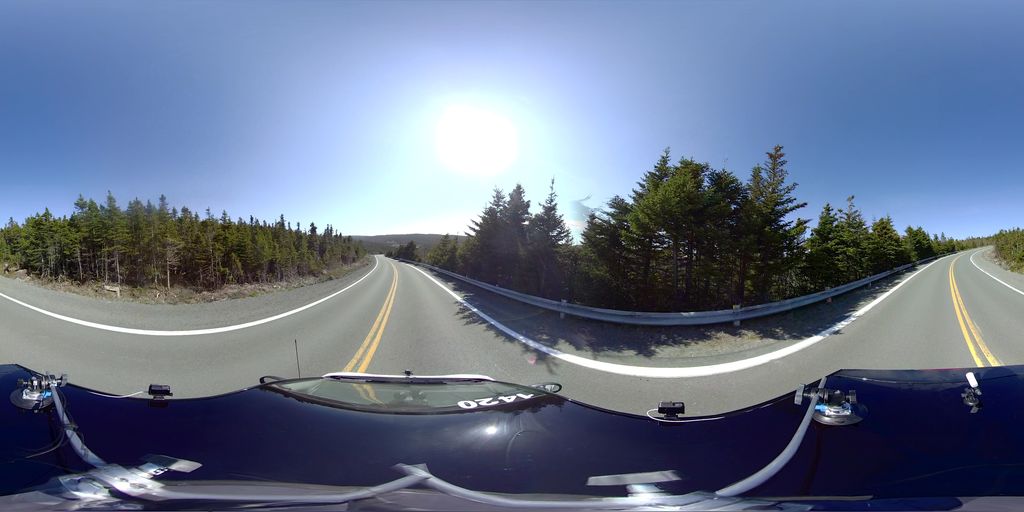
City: st_johns